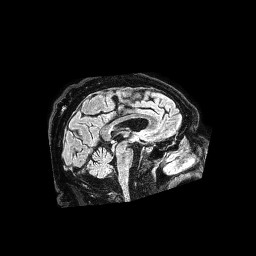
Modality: FLAIR
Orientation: axial
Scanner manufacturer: philips
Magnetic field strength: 1.5 T
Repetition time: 4.8 s
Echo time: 0.3 s